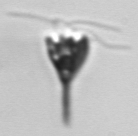
Label: Pyramimonas_longicauda